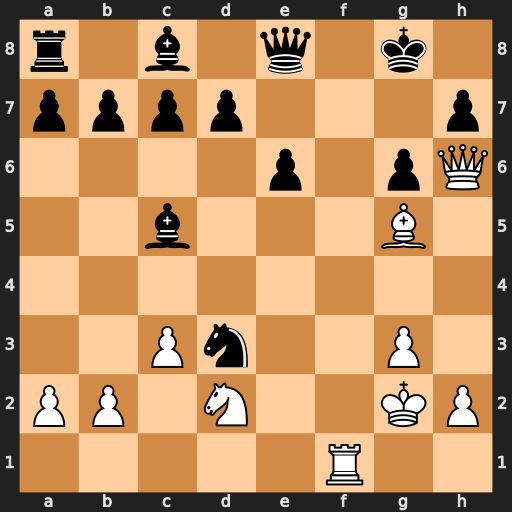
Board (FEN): r1b1q1k1/pppp3p/4p1pQ/2b3B1/8/2Pn2P1/PP1N2KP/5R2
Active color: w
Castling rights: -
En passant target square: -
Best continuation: Ne4 Be7 Bxe7 Qxe7 Nf6+